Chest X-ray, PA view. Patient: 42 years old, sex F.
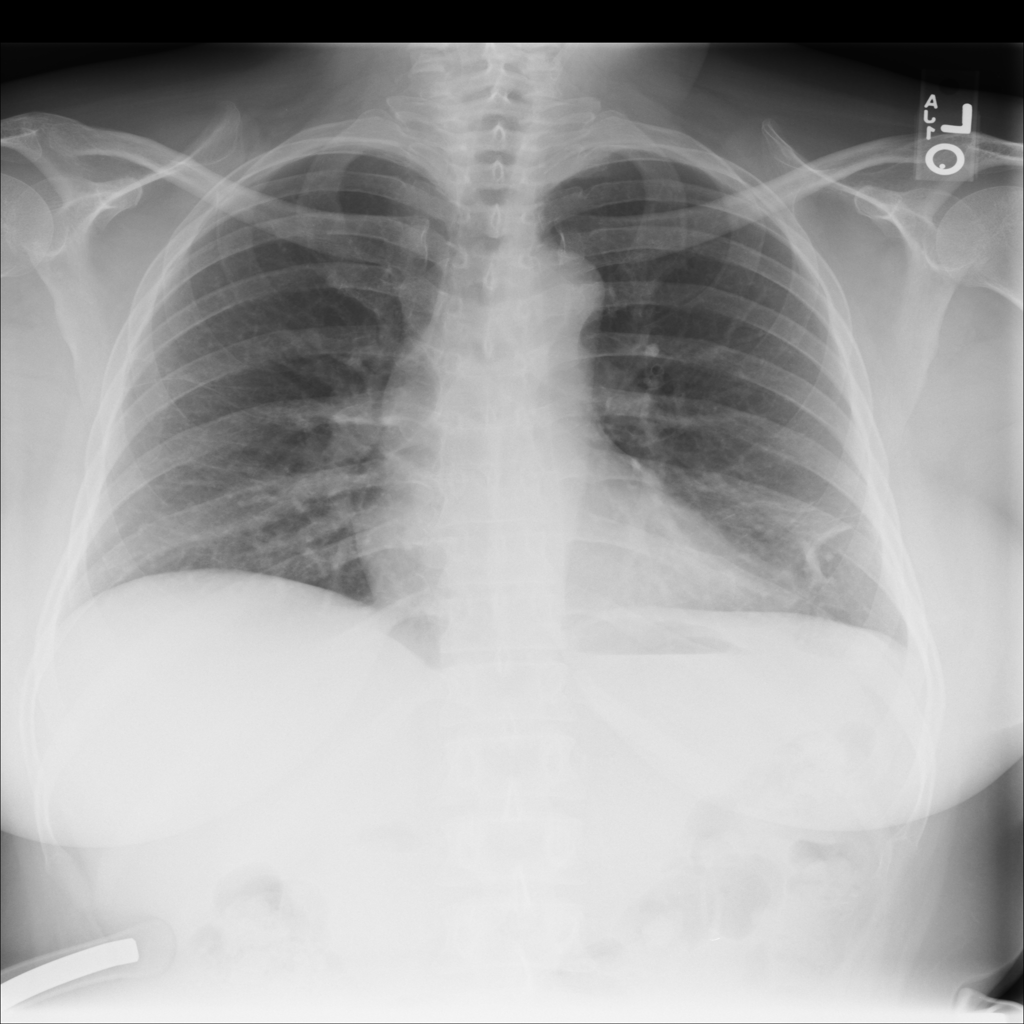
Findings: No Finding